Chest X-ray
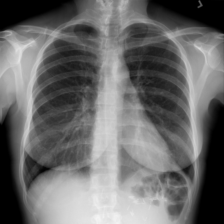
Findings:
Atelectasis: negative
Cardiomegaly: negative
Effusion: negative
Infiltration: positive
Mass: negative
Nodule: positive
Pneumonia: negative
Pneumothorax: negative
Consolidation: negative
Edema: negative
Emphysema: negative
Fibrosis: negative
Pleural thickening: negative
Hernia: negative